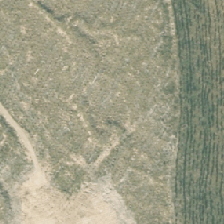
Land cover: harvested_forest